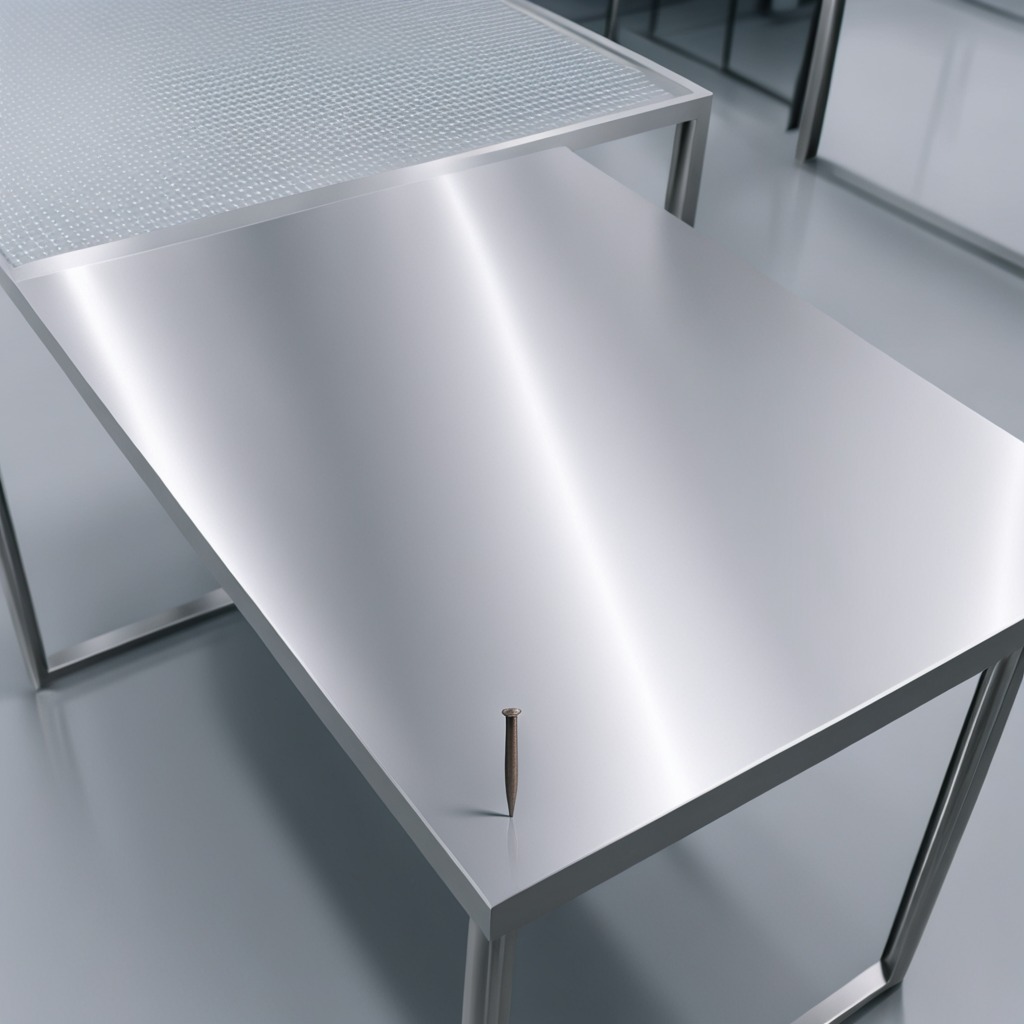
An iron nail is lying on the stainless steel table in a high-end prototyping lab.